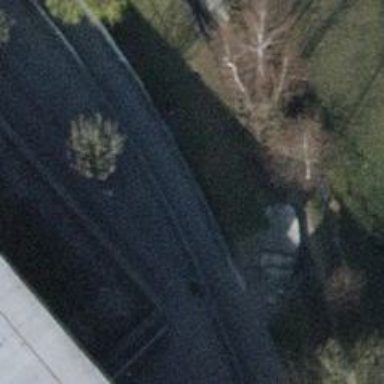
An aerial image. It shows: Bench.